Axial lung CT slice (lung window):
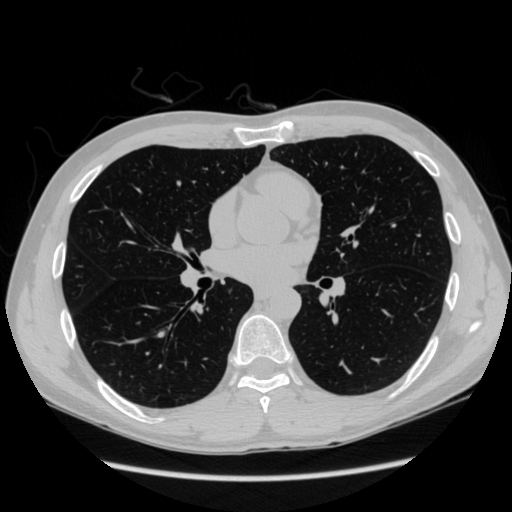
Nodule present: no